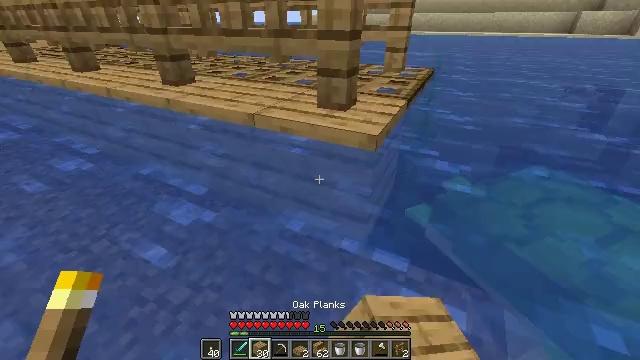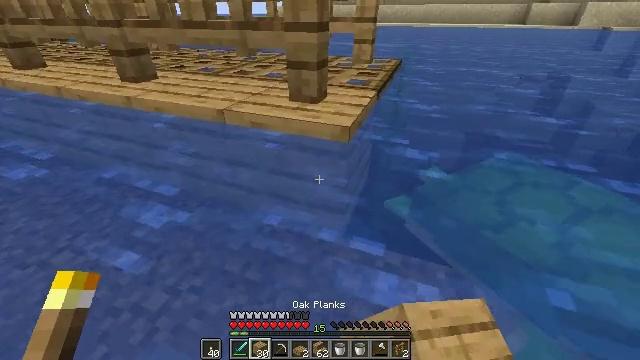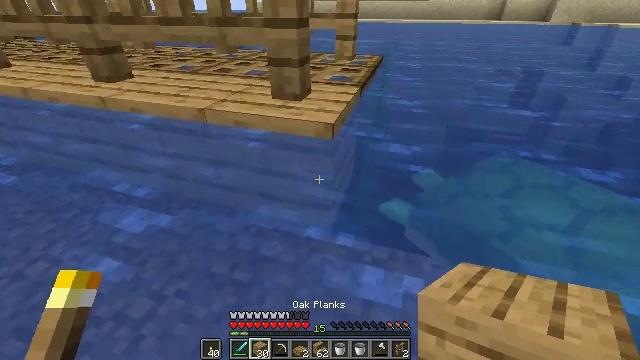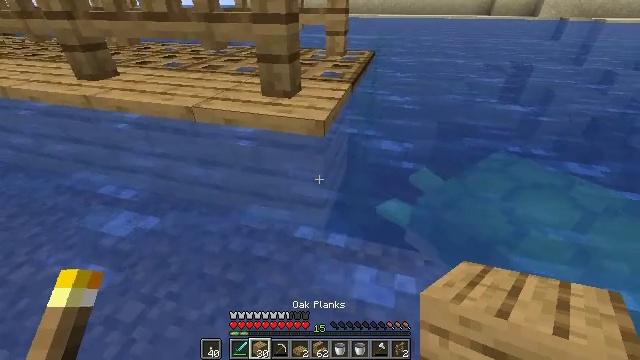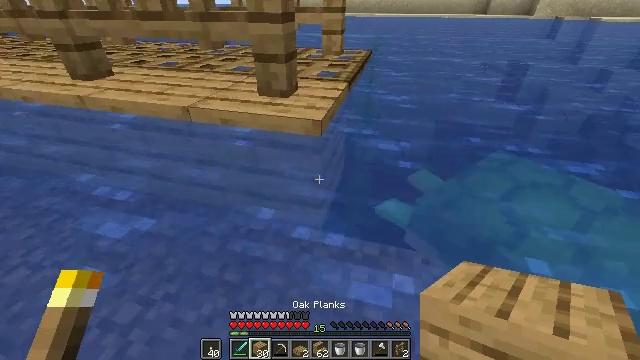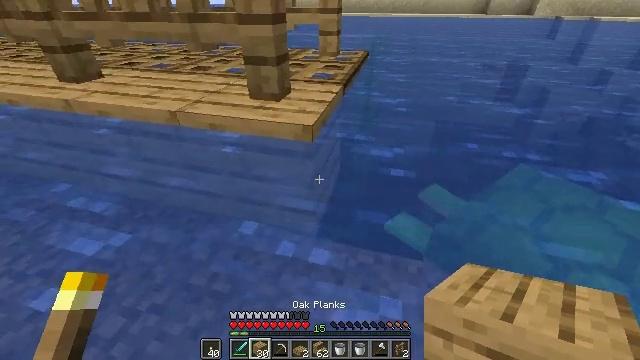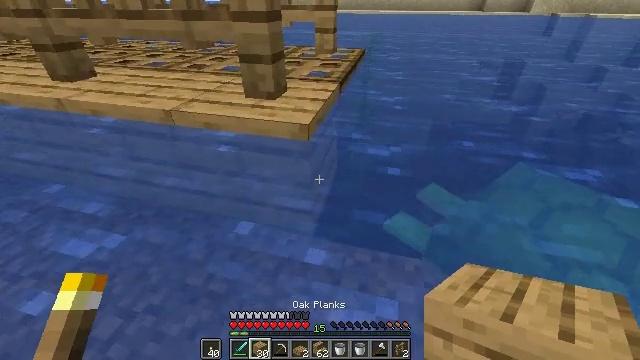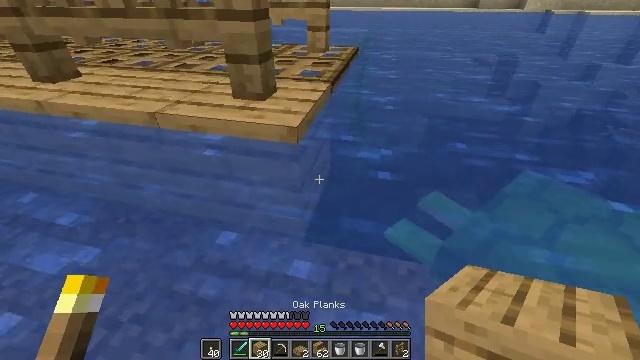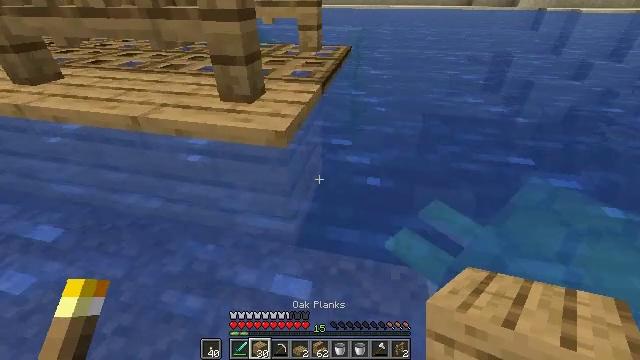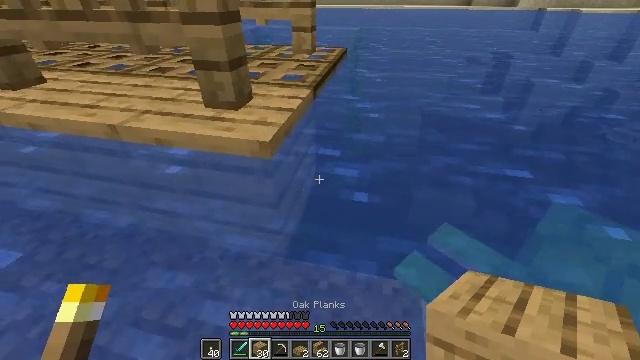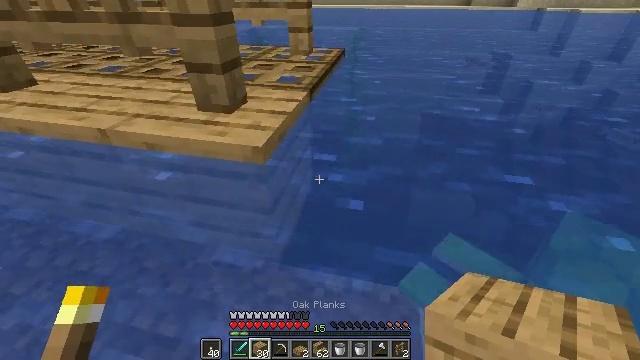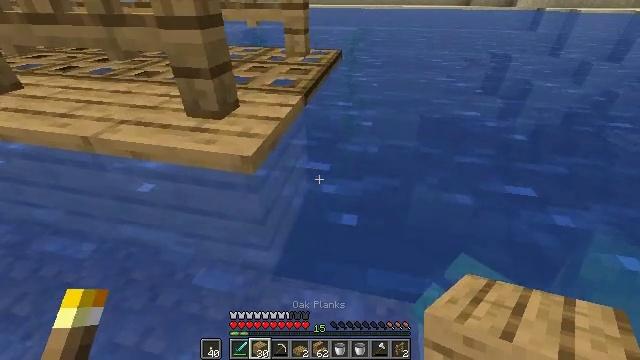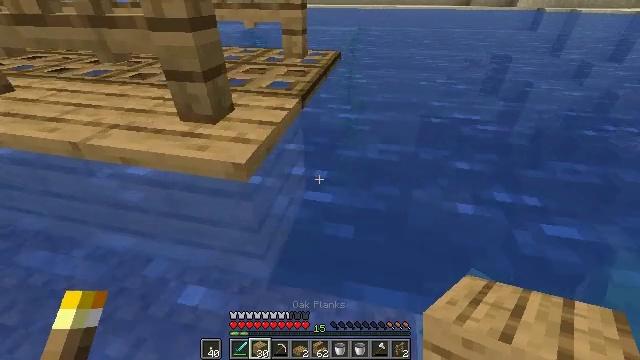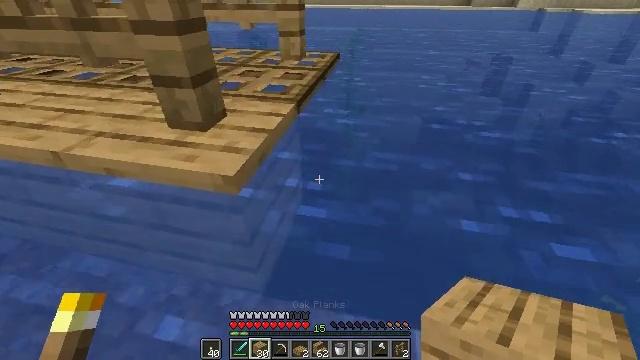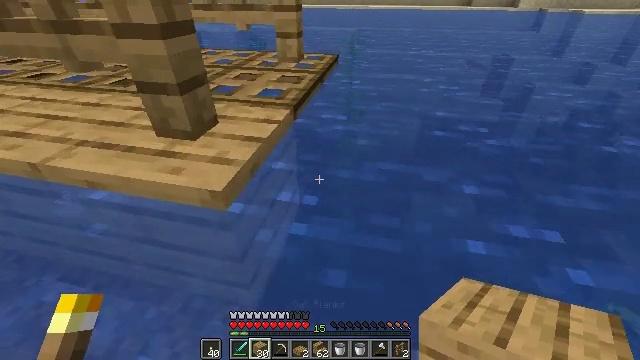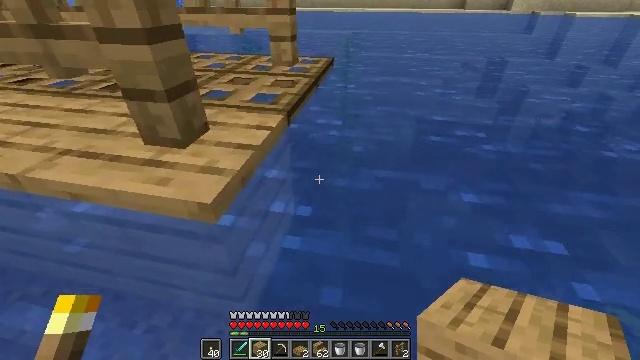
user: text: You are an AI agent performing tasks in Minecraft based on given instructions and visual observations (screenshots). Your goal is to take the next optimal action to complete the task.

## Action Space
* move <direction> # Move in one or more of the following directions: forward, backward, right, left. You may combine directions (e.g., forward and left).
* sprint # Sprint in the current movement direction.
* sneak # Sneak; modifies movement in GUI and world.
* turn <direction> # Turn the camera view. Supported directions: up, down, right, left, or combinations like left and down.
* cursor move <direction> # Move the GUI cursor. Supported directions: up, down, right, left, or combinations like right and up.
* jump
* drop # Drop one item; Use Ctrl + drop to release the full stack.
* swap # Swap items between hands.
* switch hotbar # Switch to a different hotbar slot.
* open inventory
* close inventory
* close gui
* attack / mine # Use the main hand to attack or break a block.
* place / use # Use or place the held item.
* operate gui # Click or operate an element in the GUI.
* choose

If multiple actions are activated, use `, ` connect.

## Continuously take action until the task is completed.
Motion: motion action
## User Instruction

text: Remove the oak trapdoor from its place.
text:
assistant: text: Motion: turn right and down
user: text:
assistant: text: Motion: move forward, turn right
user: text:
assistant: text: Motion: move forward and move right, turn right
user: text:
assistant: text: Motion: move forward and move right
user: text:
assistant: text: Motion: move forward and move right
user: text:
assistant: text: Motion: move forward and move right
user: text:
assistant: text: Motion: move forward and move right
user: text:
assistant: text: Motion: move forward and move right, sprint
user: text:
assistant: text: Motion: move forward, sprint
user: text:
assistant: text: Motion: move forward, sprint
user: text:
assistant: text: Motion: move forward, sprint
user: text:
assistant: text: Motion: move forward, sprint
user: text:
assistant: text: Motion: move forward
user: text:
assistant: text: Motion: move forward, sprint
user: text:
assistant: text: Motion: move forward, sprint
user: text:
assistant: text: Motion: move forward, sprint
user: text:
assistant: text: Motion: move forward, sprint
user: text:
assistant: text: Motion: move forward, sprint
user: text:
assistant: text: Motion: move forward, turn up
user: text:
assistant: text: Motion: move forward
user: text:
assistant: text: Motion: move forward, turn left
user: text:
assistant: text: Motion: move forward, turn left, jump
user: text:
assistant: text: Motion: move forward, turn left, jump
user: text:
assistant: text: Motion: move forward, turn left, jump
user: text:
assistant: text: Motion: move forward, turn left, jump
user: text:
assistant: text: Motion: move forward, turn left, jump
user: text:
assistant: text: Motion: move forward, jump
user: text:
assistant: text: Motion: move forward, jump
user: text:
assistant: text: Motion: move forward, jump
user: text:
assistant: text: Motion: move forward, jump